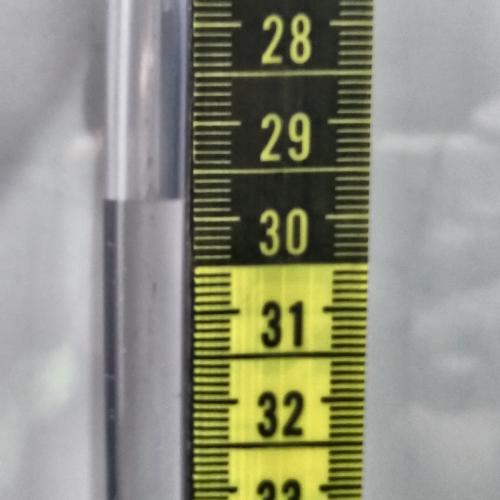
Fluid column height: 29.8 cm